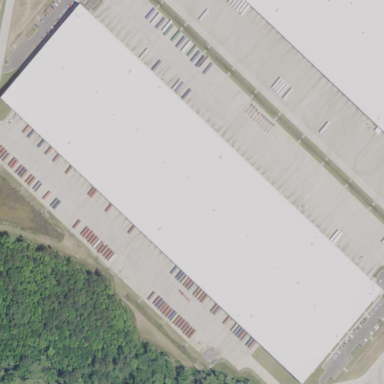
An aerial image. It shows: Warehouse building.